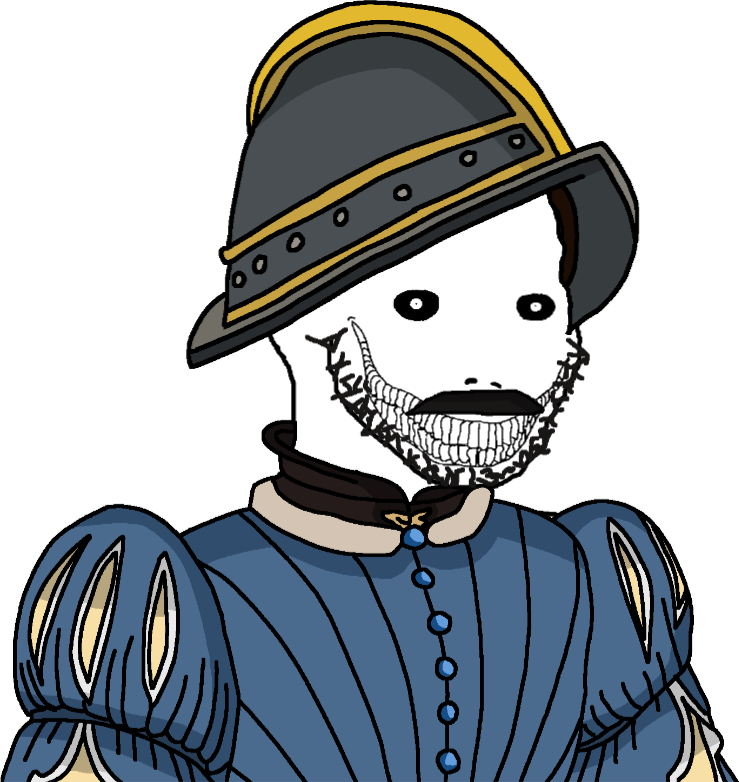
Label: 5_Oomer